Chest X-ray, PA view. Patient: 68 years old, sex F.
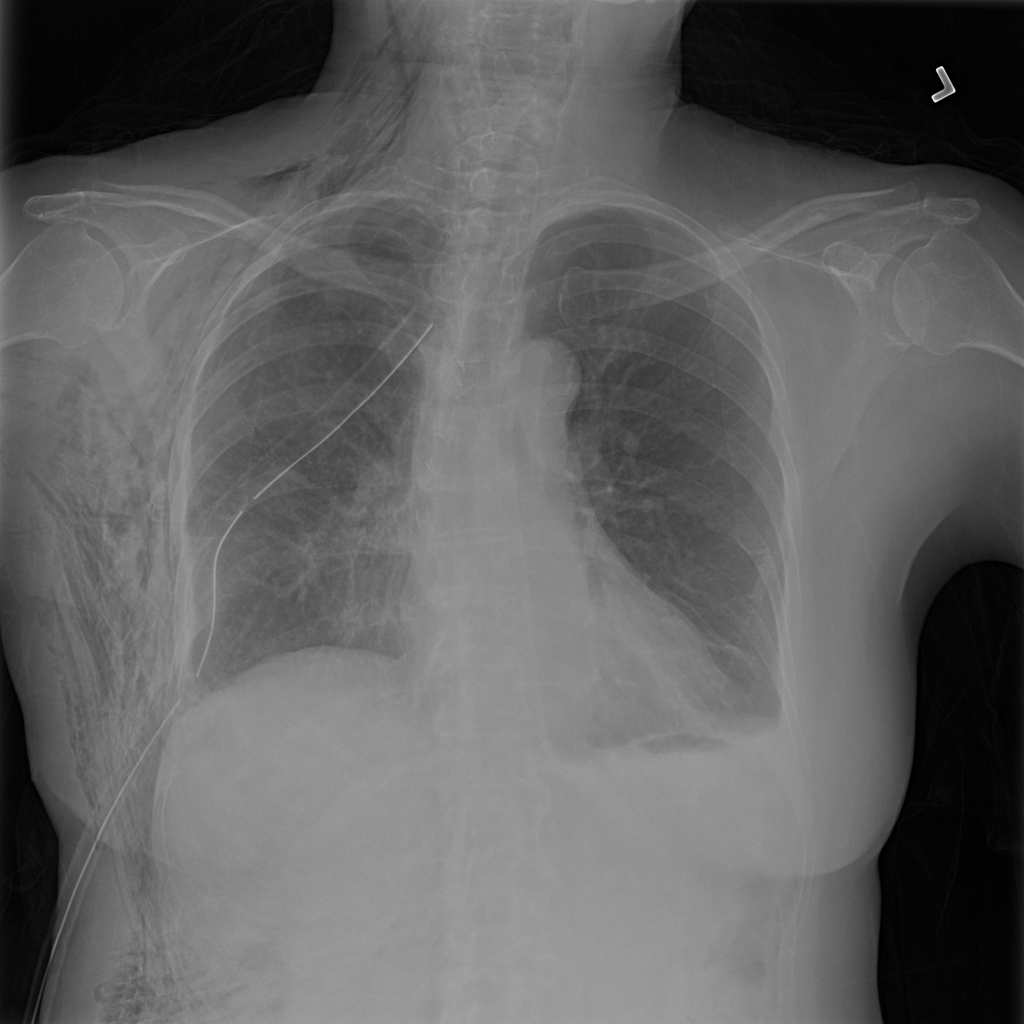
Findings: Emphysema, Pneumothorax